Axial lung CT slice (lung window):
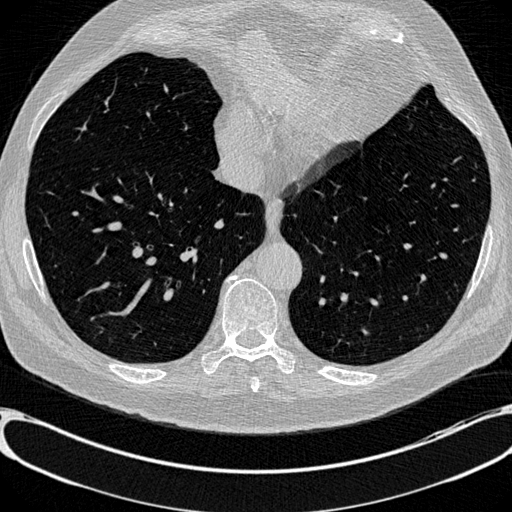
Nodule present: no